Question: I suddenly started encountering this problem out of nowhere. My 'Manage Categories' page is broken and looks something like this.
Also when I tried uploading new images for my products using 'Manage Products' section it just kept loading and never really upoaded the image. I am guessing both the issues are related.
I uploaded my design adminhtml and skin adminhtml files. I also saw on a forum that Apache server's broken/corrupt file can cause this problem, hence re uploaded the js folder too, but to no success.
Has any one got any idea on how to fix this problem, I would really appreciate it.. Thanks!
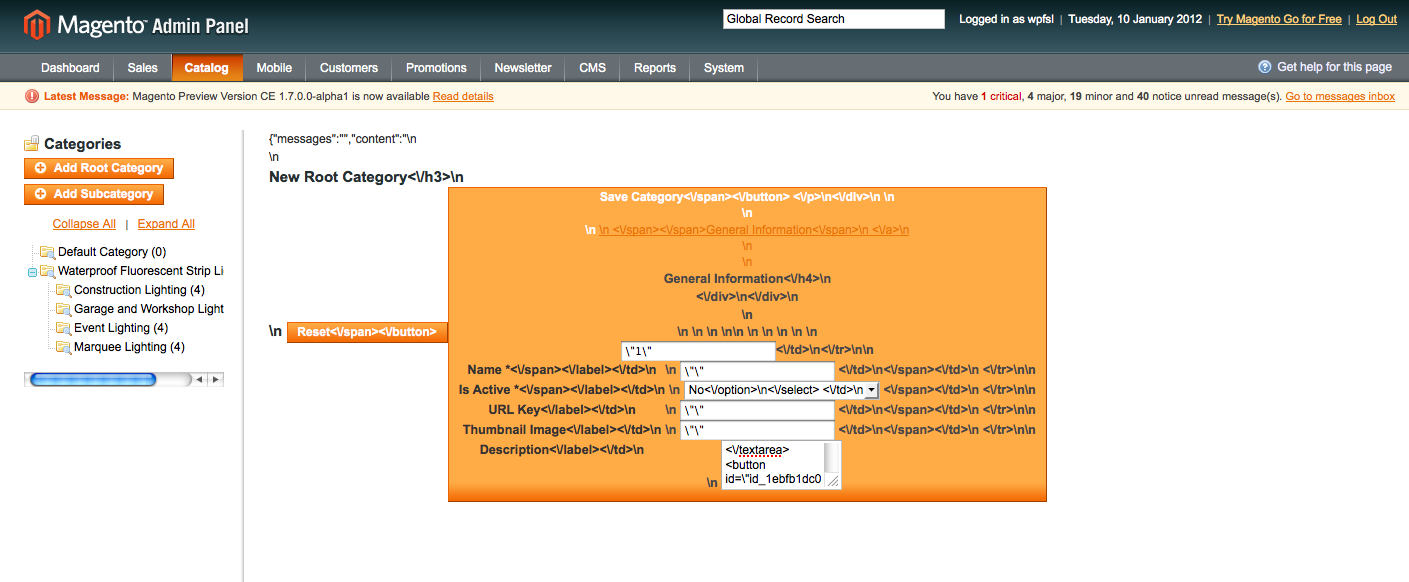
Answer: the problem can be the AdminHTML template or the old compiled AdminHTML template in the cache. Try to restore the original AdminHTML template and let me know!
Regards